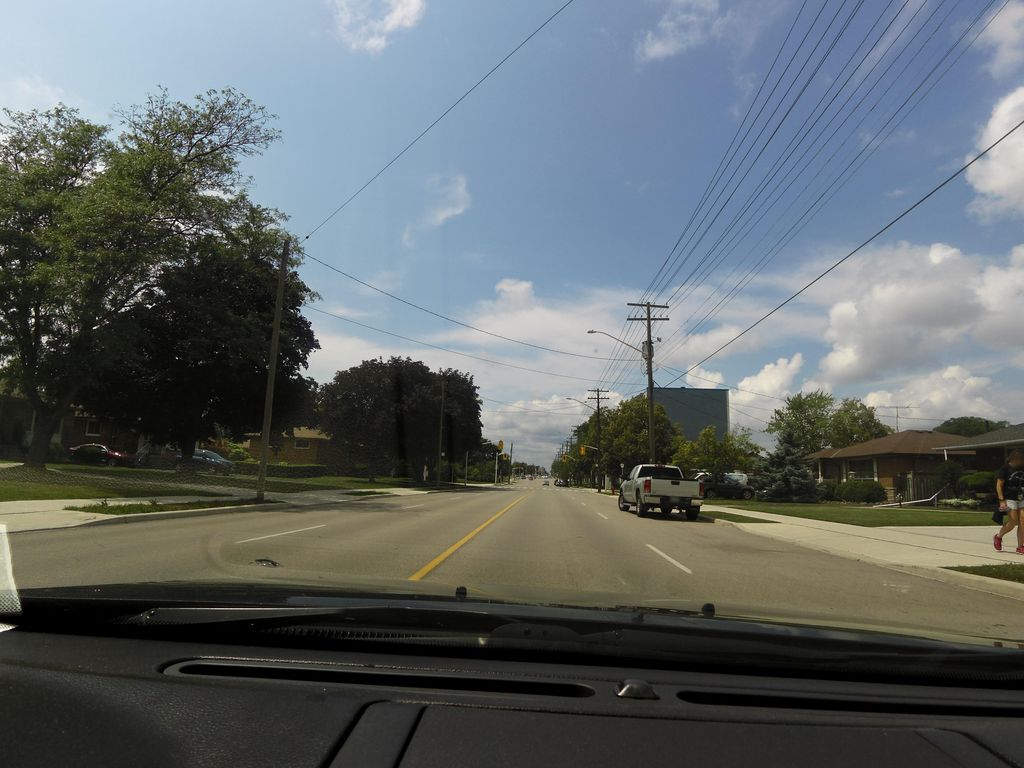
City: hamilton